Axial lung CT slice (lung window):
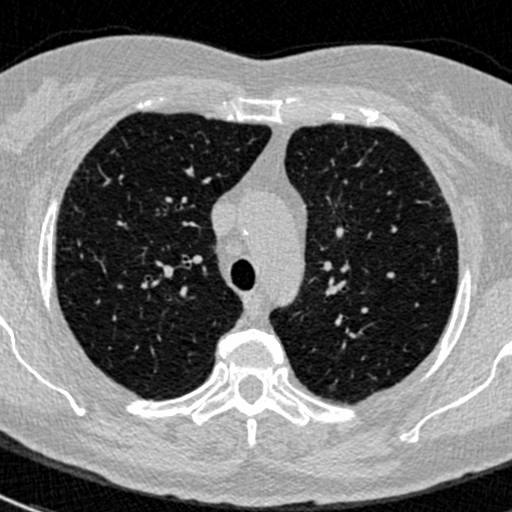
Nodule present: no